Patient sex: M
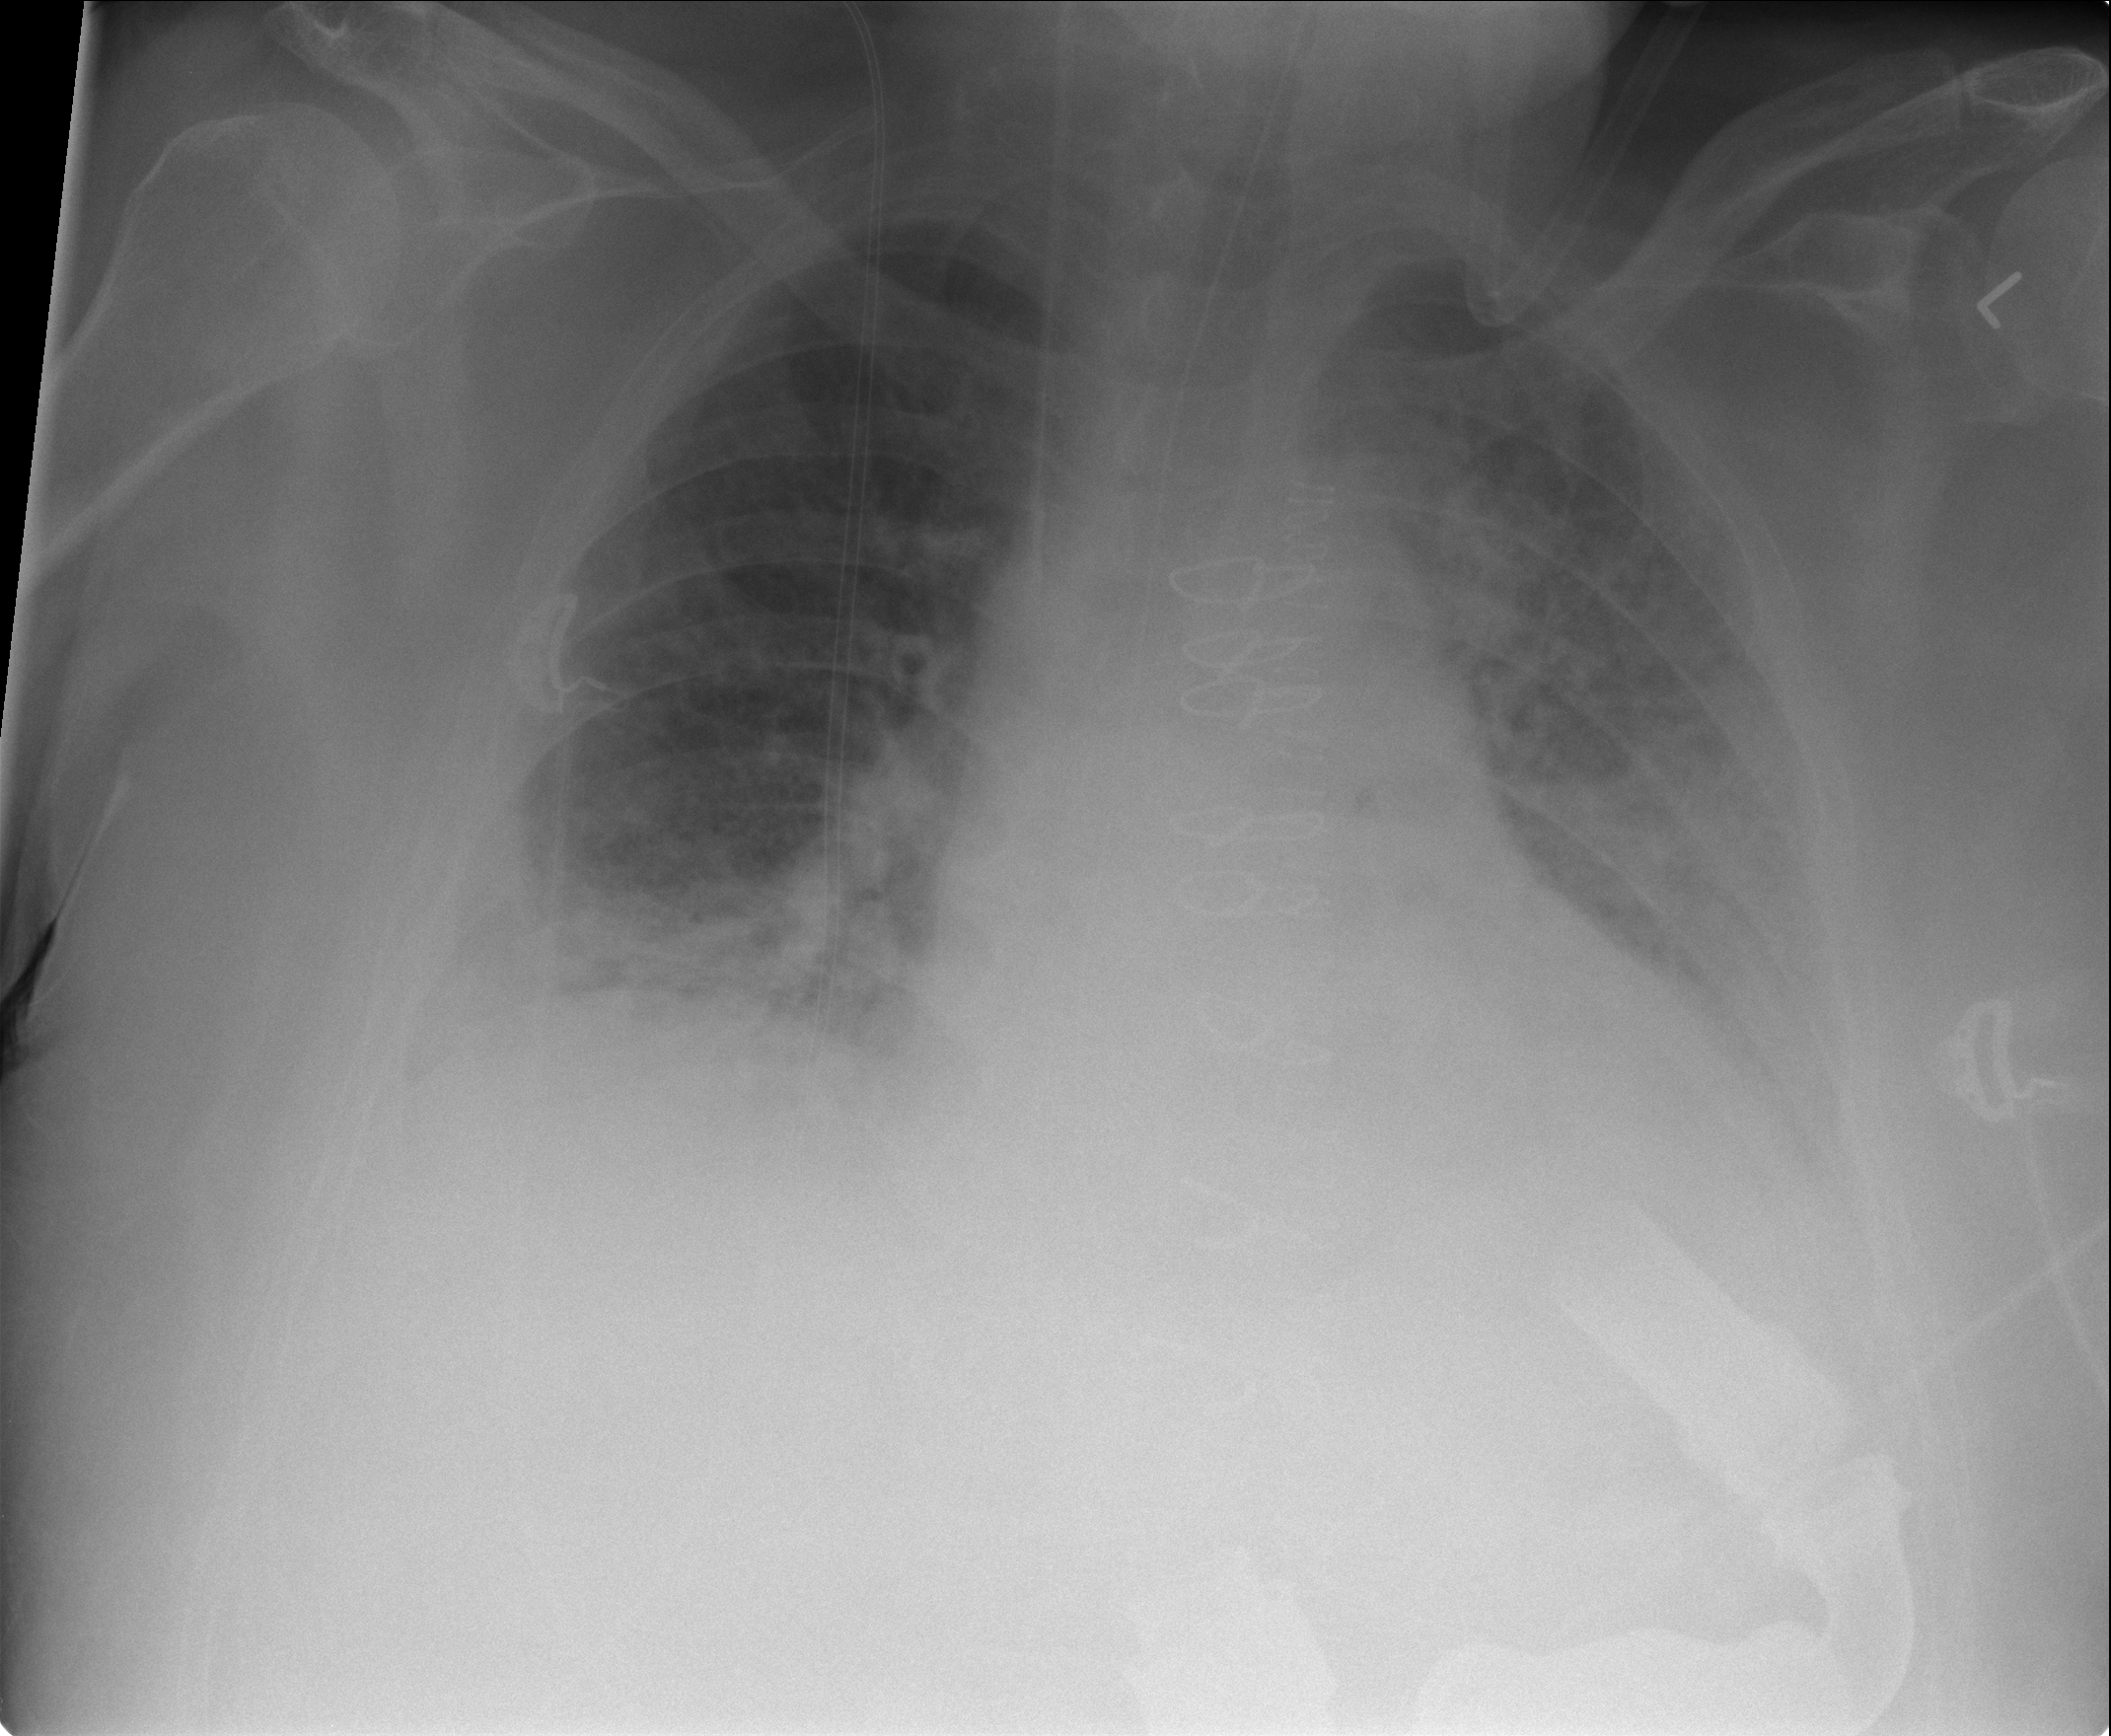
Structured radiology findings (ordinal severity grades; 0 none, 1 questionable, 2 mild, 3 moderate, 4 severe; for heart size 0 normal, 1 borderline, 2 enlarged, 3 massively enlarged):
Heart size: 2
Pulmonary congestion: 2
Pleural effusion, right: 2
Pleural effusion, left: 2
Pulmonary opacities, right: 2
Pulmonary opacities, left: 2
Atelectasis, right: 0
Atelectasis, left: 0